Field crop: maize
Growth stage: 2
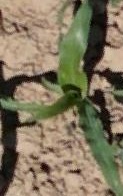
Species: maize